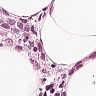
Metastatic tissue present: yes